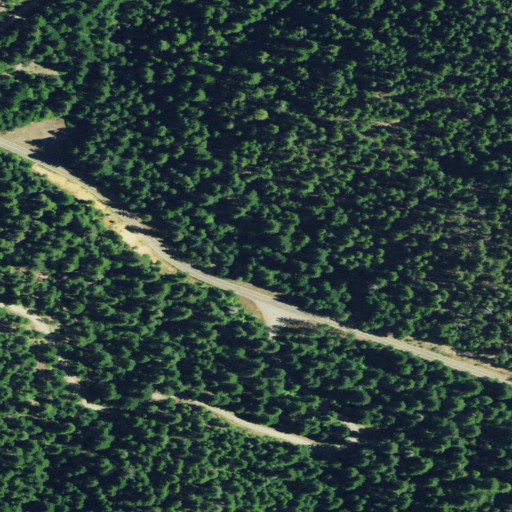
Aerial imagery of valley in California named Whitney Gulch containing evergreen forest, open development, and low intensity development